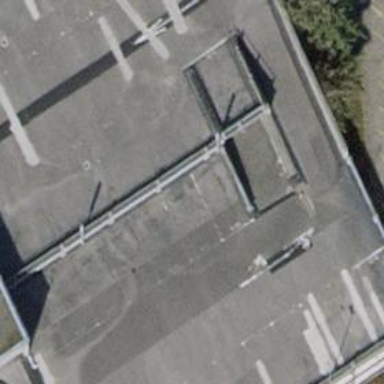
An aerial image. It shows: Multi-storey parking facility.